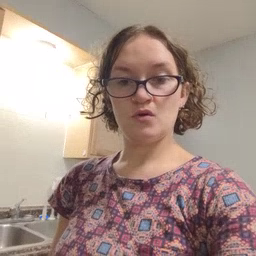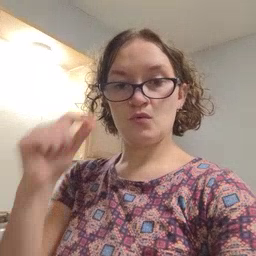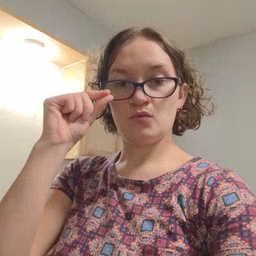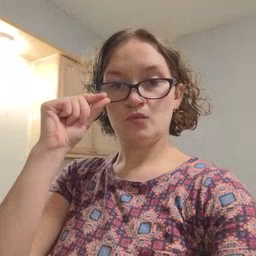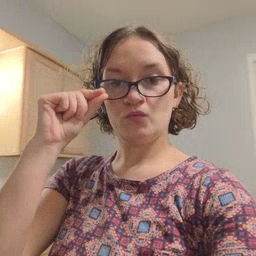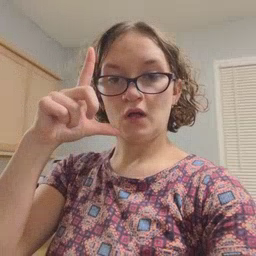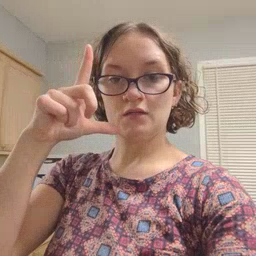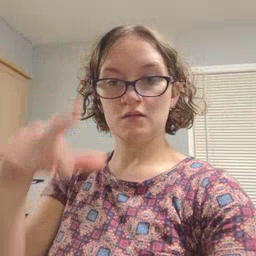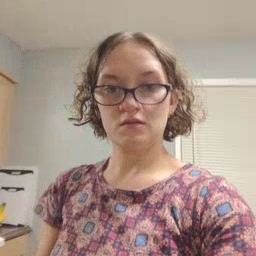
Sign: awake